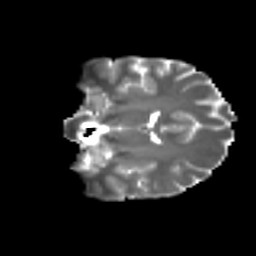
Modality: T2w
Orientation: coronal
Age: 22
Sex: female
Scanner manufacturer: ge
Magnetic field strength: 3 T
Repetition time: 7.8 s
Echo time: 0.0607 s